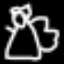
Label: angel